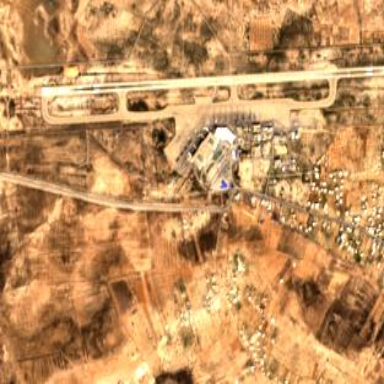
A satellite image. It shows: International public airport.